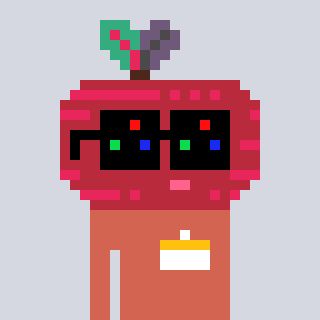
a pixel art character with square black sunglasses, a beet-shaped head and a peachy-colored body on a cool background